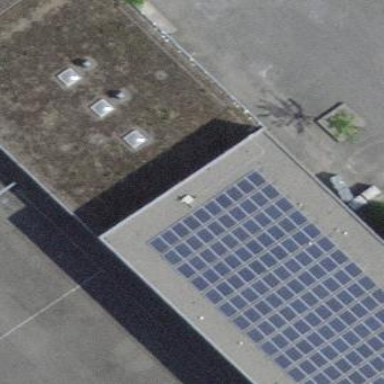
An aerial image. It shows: School building.